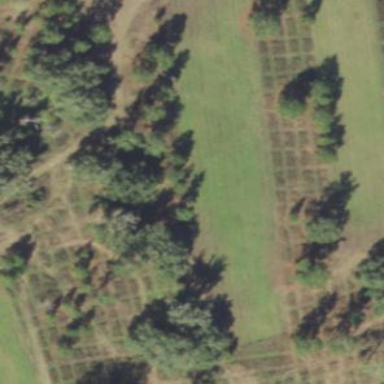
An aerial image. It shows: Orchard.